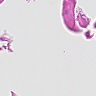
Metastatic tissue present: no